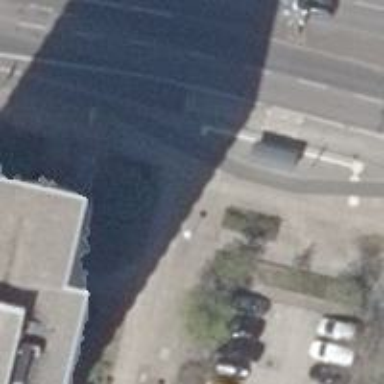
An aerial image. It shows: Path with sidewalk beside it. The cycleway surface is asphalt.